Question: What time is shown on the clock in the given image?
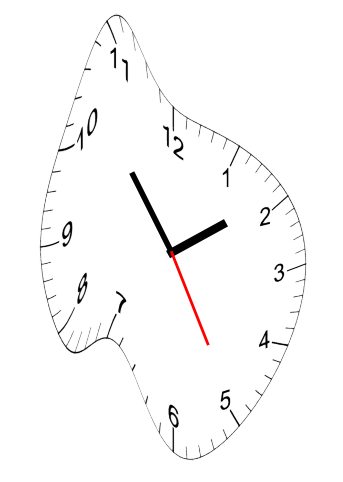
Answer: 01:53:25